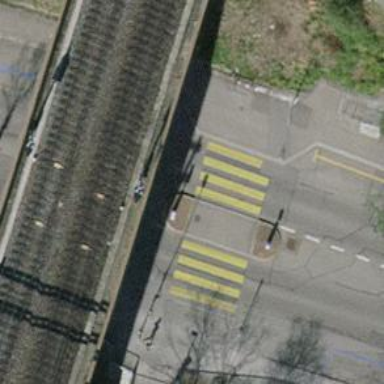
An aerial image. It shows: Kerb barrier.